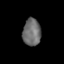
Tissue: lung
Cell type: T cells
Senescence score: 0.2197
Nuclear area (px): 487
Mean DAPI intensity: 106.698